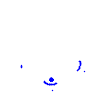
Particle: pion